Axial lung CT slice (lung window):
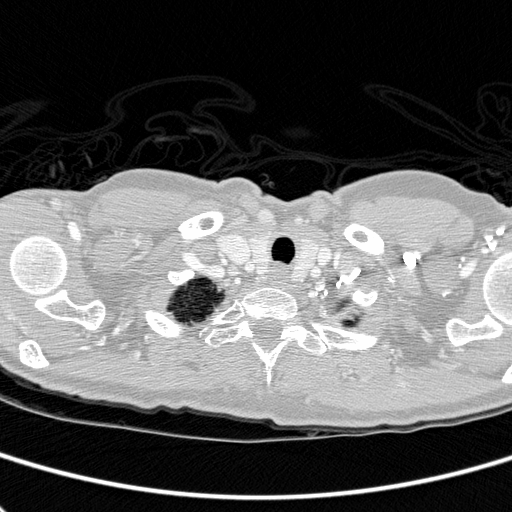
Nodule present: no